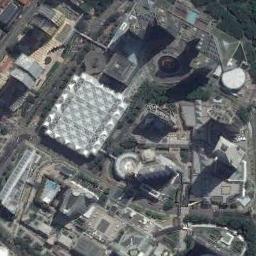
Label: commercial_area